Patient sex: M
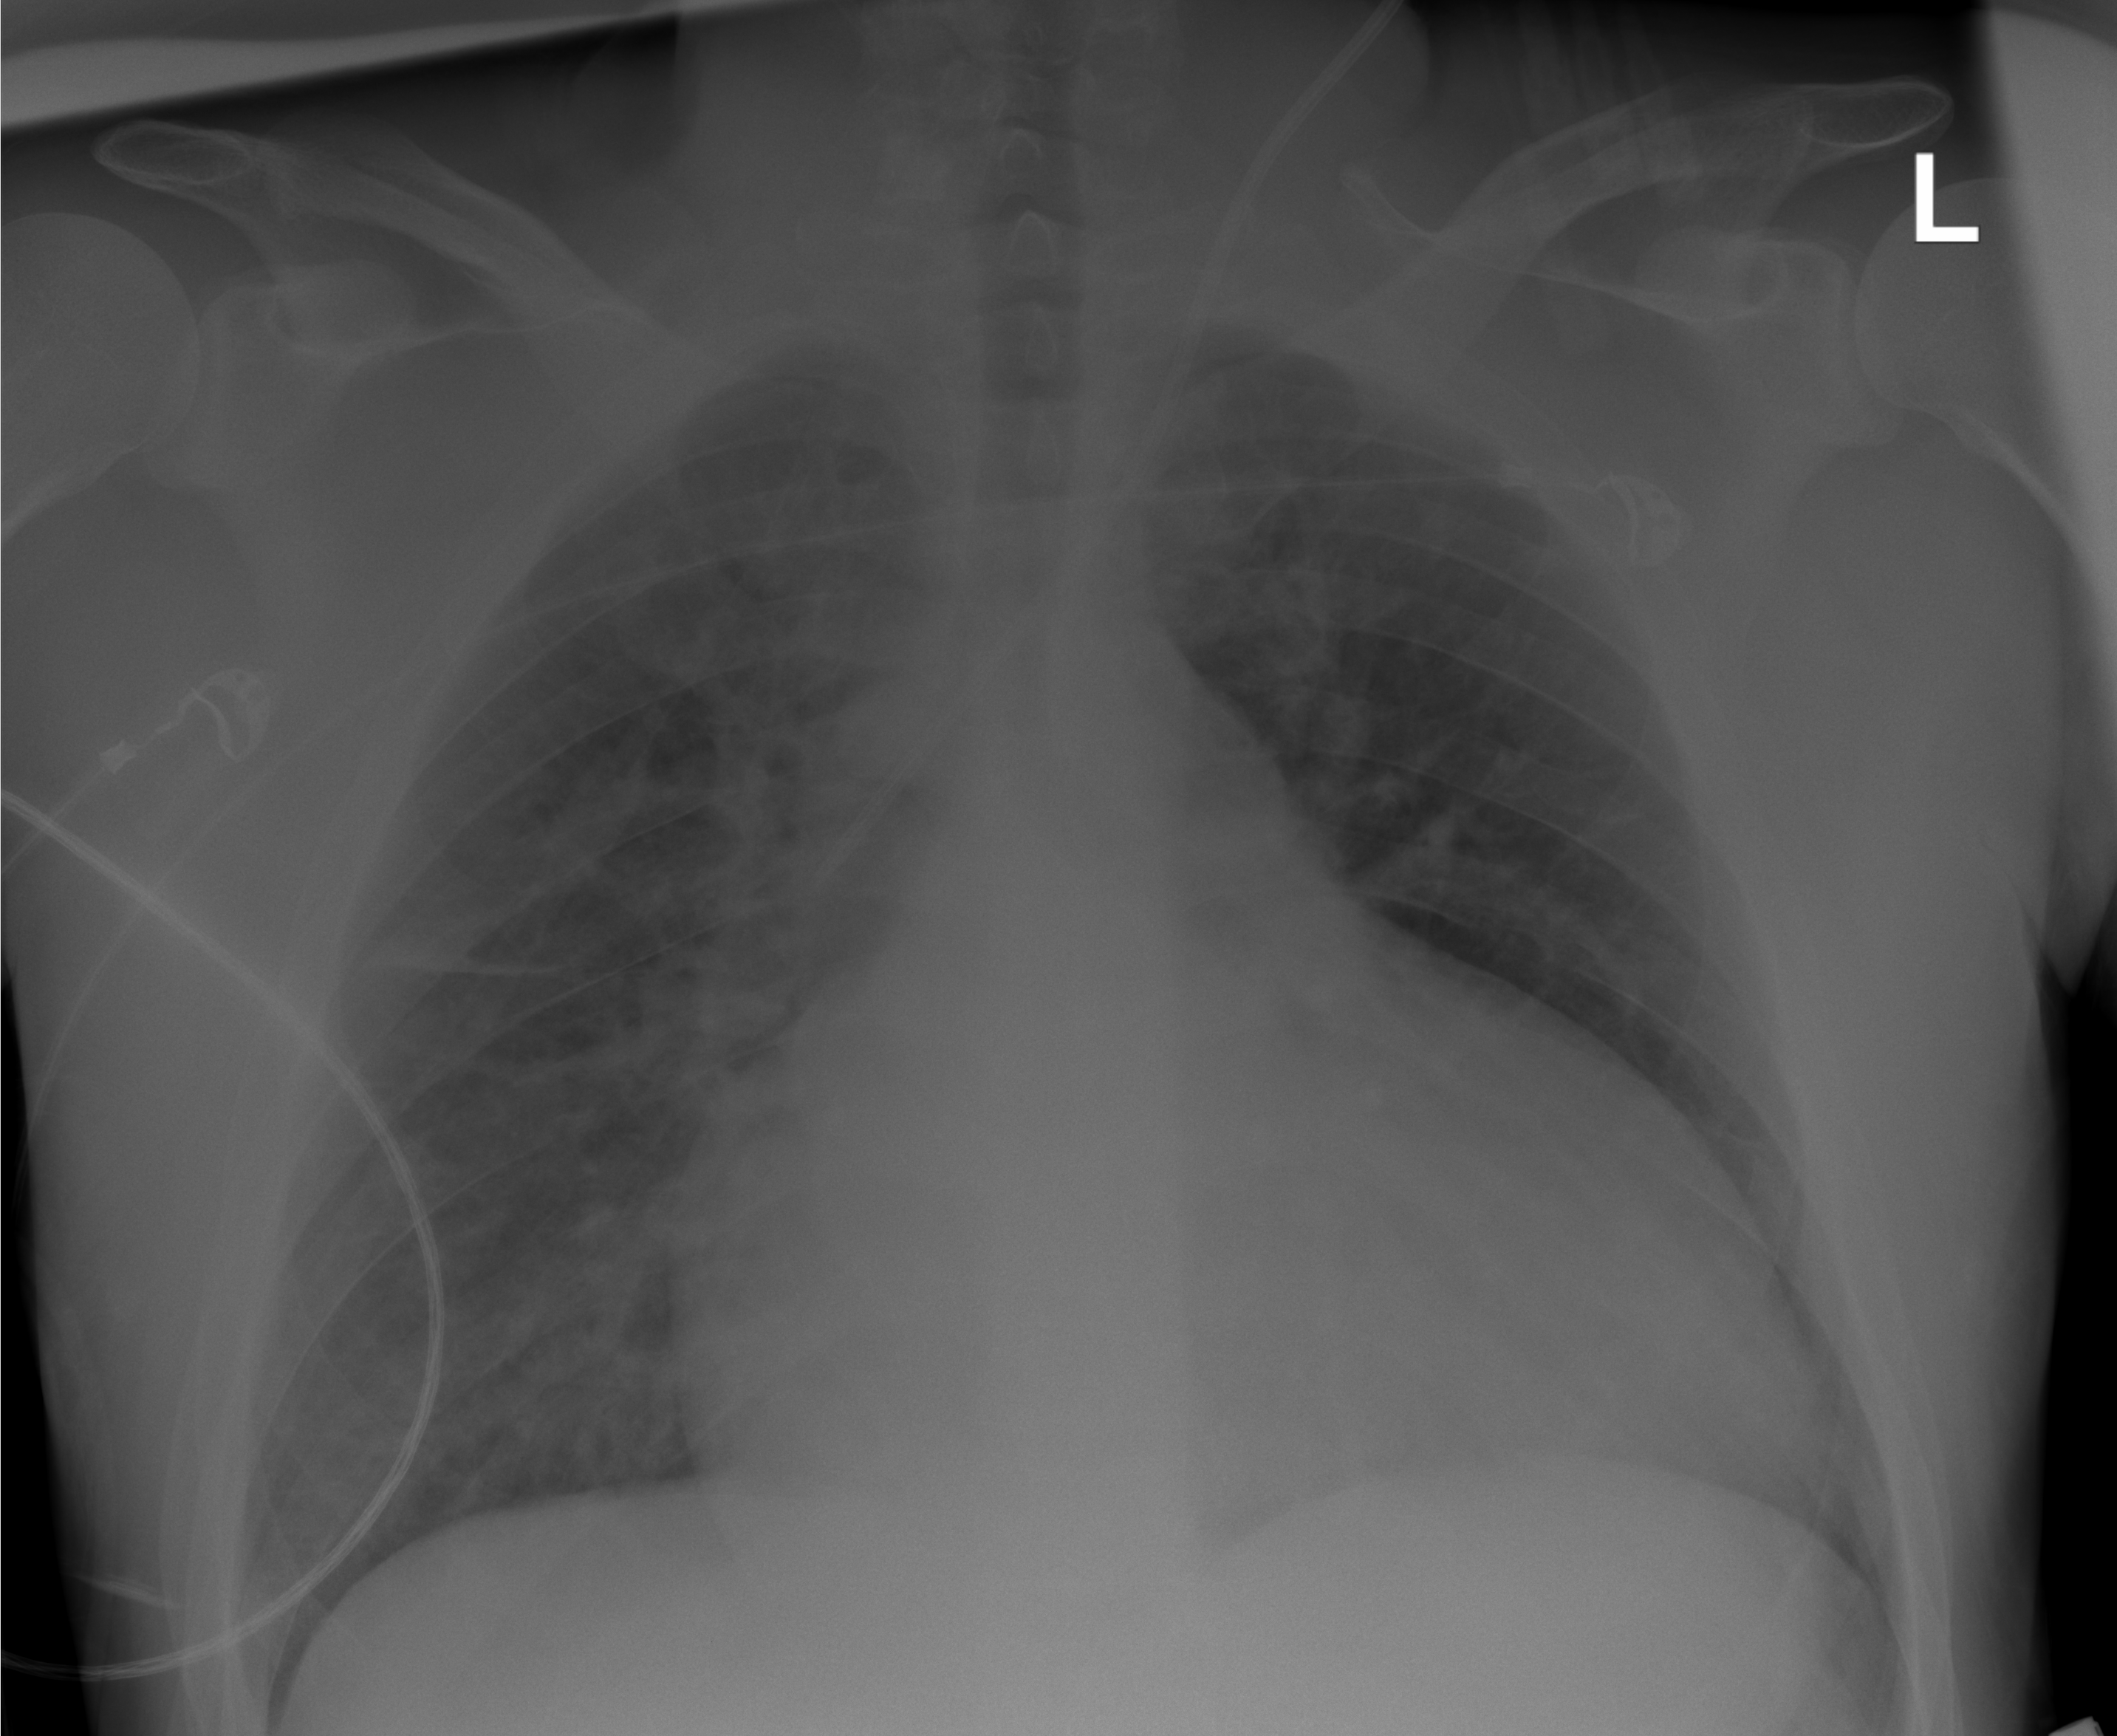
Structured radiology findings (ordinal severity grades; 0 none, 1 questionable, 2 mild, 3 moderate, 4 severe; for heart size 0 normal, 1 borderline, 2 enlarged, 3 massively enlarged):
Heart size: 3
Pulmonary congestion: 1
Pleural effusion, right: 0
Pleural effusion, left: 0
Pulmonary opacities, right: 2
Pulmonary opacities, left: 0
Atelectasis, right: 0
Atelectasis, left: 0